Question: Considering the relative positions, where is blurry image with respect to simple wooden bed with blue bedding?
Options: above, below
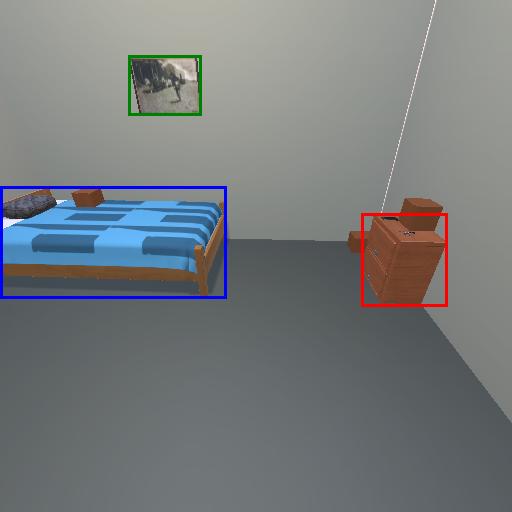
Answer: above